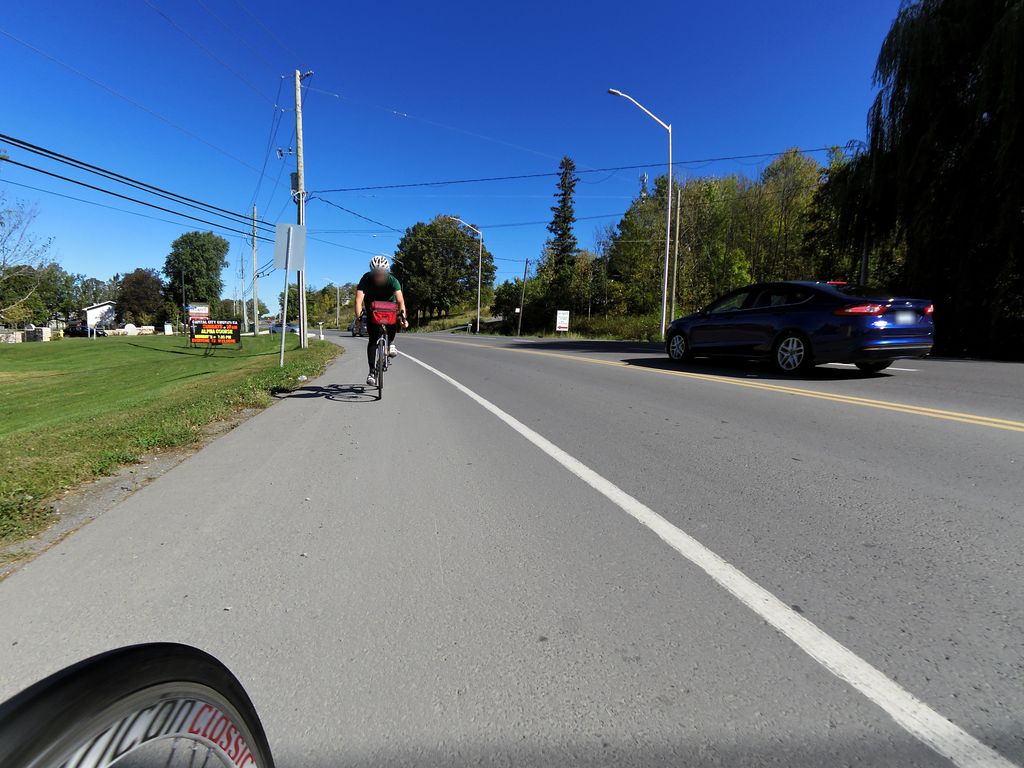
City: ottawa-gatineau